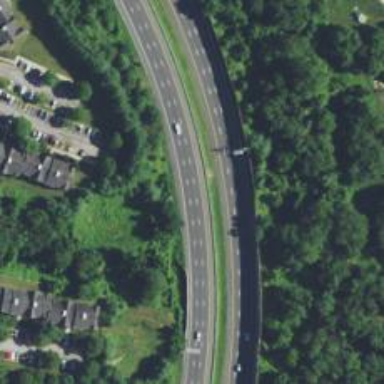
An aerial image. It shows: View of motorway.